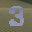
Label: 3